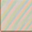
Piece: xx